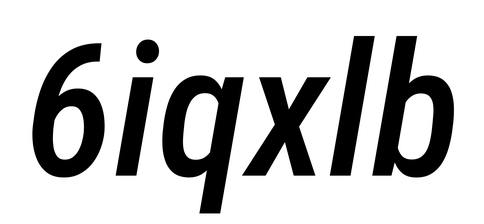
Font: Roboto-Italic_Condensed_Medium_Italic